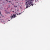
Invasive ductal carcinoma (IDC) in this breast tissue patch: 1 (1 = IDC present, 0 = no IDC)